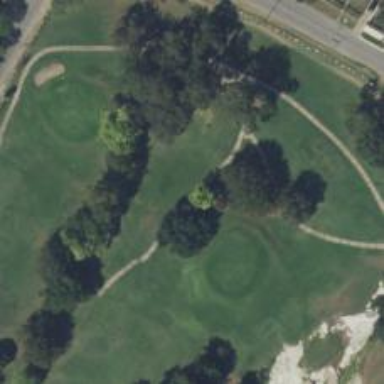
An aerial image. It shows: Path for both road and golf.